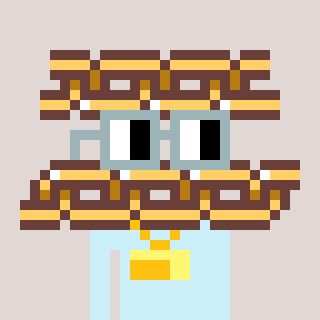
a pixel art character with square dark gray glasses, a chain-shaped head and a cold-colored body on a warm background